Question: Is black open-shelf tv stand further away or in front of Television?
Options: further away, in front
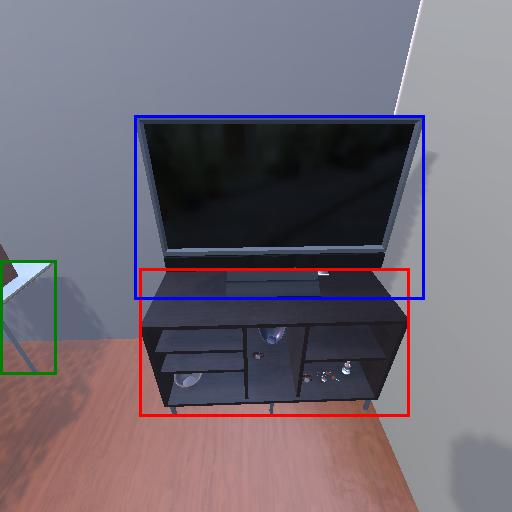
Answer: further away